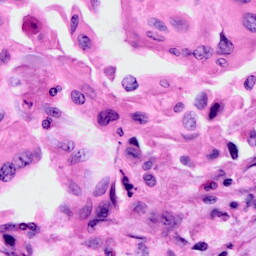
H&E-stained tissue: Cervix